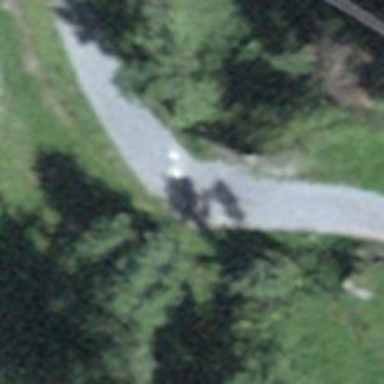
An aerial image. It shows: Track road on bridge with fine gravel surface graded as grade2.